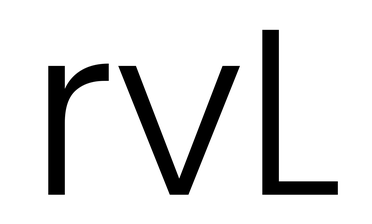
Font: Poppins-Light